Interaction volume radius: 10 \u00c5
Interaction volume height: 15 \u00c5
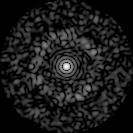
Disorder parameter: 0.8297